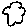
Label: cloud